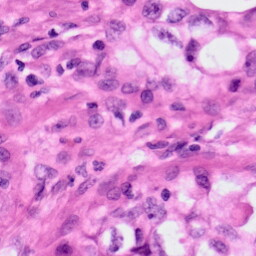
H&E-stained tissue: Lung